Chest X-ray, PA view. Patient: 44 years old, sex F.
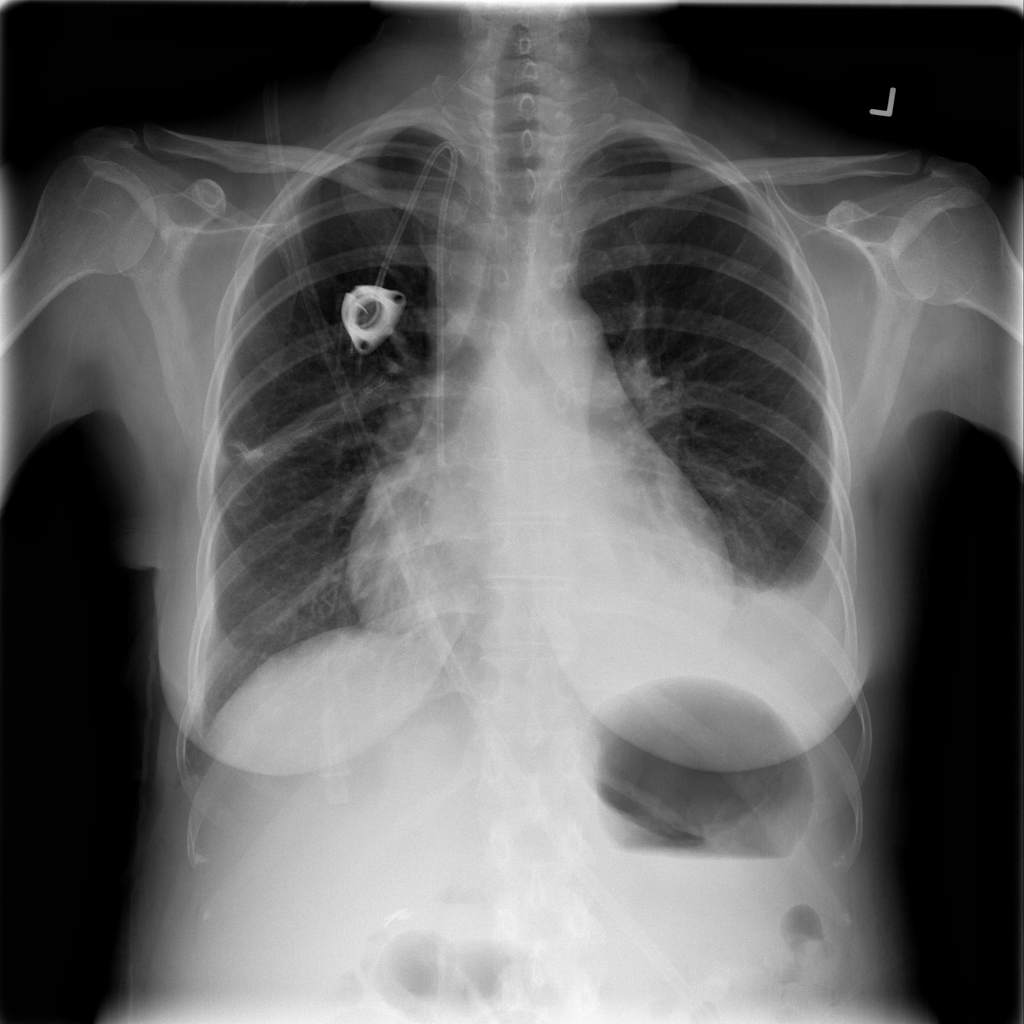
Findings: Effusion, Pneumothorax